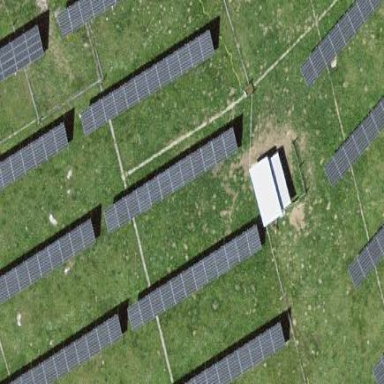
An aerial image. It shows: Solar power generator with photovoltaic panels.